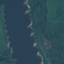
Land use / land cover: River